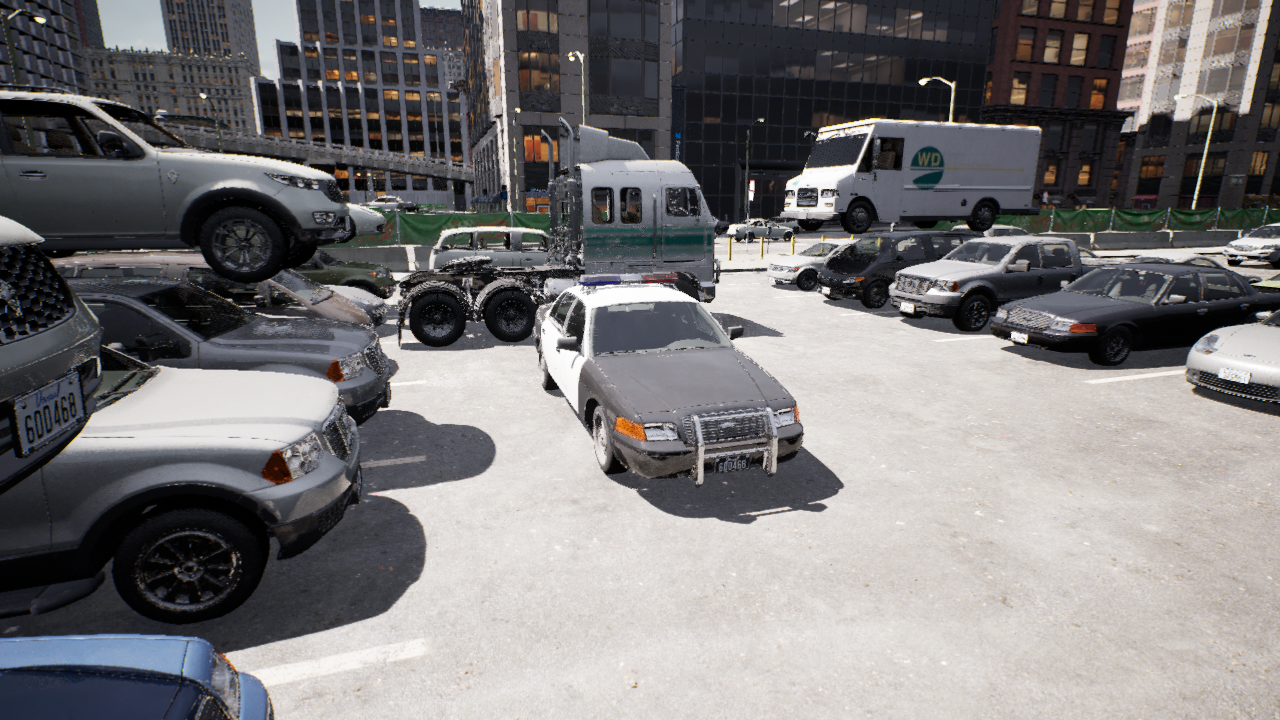
Venue: arterial
Lighting: clear day
Vehicle rig: sedan